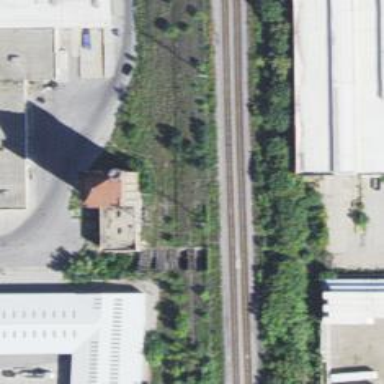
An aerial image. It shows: Disused railway.